Question:  I have an xml which contain imageview and textview.Textview is placed toRightOf ImageView , but when i try to inflate the xml imageView and textview is getting overlapped.Any help is appreciated
data.xml
'''
<?xml version="1.0" encoding="utf-8"?>
<RelativeLayout xmlns:android="http://schemas.android.com/apk/res/android"
android:layout_width="fill_parent"
android:layout_height="wrap_content" >
<ImageView
android:id="@+id/img"
android:layout_width="wrap_content"
android:layout_height="wrap_content"
android:layout_alignParentLeft="true"
android:layout_alignParentTop="true"
android:paddingBottom="5dp"
android:src="@drawable/payback" />
<TextView
android:id="@+id/txt"
android:layout_width="wrap_content"
android:layout_height="wrap_content"
android:layout_marginLeft="10dp"
android:layout_toRightOf="@+id/img"
android:paddingTop="5dp"
android:text="33%" />
<TextView
android:id="@+id/header"
android:layout_width="wrap_content"
android:layout_height="wrap_content"
android:layout_below="@+id/img"
android:paddingBottom="10dp"
android:text="Important and Urgent" />
</RelativeLayout>
'''
Activity Code
'''
@Override
public void onCreate(Bundle savedInstanceState) {
super.onCreate(savedInstanceState);
setContentView(R.layout.check);
content=(LinearLayout)findViewById(R.id.content);
today=(TextView)findViewById(R.id.today);
tomorrow=(TextView)findViewById(R.id.tomorrow);
today.setOnClickListener(new TextView.OnClickListener() {
@Override
public void onClick(View v) {
// TODO Auto-generated method stub
//Toast.makeText(ToDo.this, "Before"+content.getChildCount(), Toast.LENGTH_LONG).show();
content.removeAllViews();
inflater = (LayoutInflater) getSystemService(Context.LAYOUT_INFLATER_SERVICE);
int id=0;
for (int idx = 0; idx < 4; idx++) {
id = idx + 1;
rel = (RelativeLayout) inflater.inflate(R.layout.data, null);
RelativeLayout.LayoutParams params = new RelativeLayout.LayoutParams(LayoutParams.WRAP_CONTENT,LayoutParams.WRAP_CONTENT);
params.setMargins(0, 50, 0, 0);
txt = (TextView) rel.findViewById(R.id.txt);
txt.setText("AAA"+idx);
img = (ImageView) rel.findViewById(R.id.img);
img.setImageResource(R.drawable.payback);
img.setId(id);
content.addView(rel, params);
}
content.setVisibility(View.VISIBLE);
}
});
}
'''
check.xml
'''
<?xml version="1.0" encoding="utf-8"?>
<RelativeLayout xmlns:android="http://schemas.android.com/apk/res/android"
android:layout_width="match_parent"
android:layout_height="match_parent"
android:orientation="vertical" >
<RelativeLayout
android:id="@+id/whiteboard"
android:layout_width="250dp"
android:layout_height="300dp"
android:layout_alignParentTop="true"
android:layout_centerHorizontal="true"
android:layout_marginTop="60dp"
android:background="#FFFFFF" >
<Button
android:id="@+id/add"
style="?android:attr/buttonStyleSmall"
android:layout_width="wrap_content"
android:layout_height="wrap_content"
android:layout_alignParentBottom="true"
android:layout_alignParentLeft="true"
android:layout_marginBottom="17dp"
android:layout_marginLeft="20dp"
android:text="Add" />
<View
android:id="@+id/bottomseperator"
android:layout_width="200dp"
android:layout_height="1dp"
android:layout_above="@+id/add"
android:layout_alignLeft="@+id/add"
android:layout_marginBottom="10dp"
android:background="#000000" />
<View
android:id="@+id/topseperator"
android:layout_width="220dp"
android:layout_height="1dp"
android:layout_alignParentTop="true"
android:layout_centerHorizontal="true"
android:layout_marginTop="35dp"
android:background="#000000" />
<TextView
android:id="@+id/day"
android:layout_width="wrap_content"
android:layout_height="wrap_content"
android:layout_alignParentLeft="true"
android:layout_alignParentTop="true"
android:layout_marginLeft="20dp"
android:layout_marginTop="8dp"
android:text="Day :"
android:textSize="15sp" />
<TextView
android:id="@+id/today"
android:layout_width="wrap_content"
android:layout_height="wrap_content"
android:layout_alignBaseline="@+id/day"
android:layout_alignBottom="@+id/day"
android:layout_toRightOf="@+id/day"
android:text="Today /"
android:textSize="15sp" />
<TextView
android:id="@+id/tomorrow"
android:layout_width="wrap_content"
android:layout_height="wrap_content"
android:layout_alignBaseline="@+id/today"
android:layout_alignBottom="@+id/today"
android:layout_toRightOf="@+id/today"
android:text="Tomorrow /"
android:textSize="15sp" />
<TextView
android:id="@+id/custom"
android:layout_width="wrap_content"
android:layout_height="wrap_content"
android:layout_alignBaseline="@+id/tomorrow"
android:layout_alignBottom="@+id/tomorrow"
android:layout_toRightOf="@+id/tomorrow"
android:text="Custom"
android:textSize="15sp" />
<ScrollView
android:id="@+id/contenntscroll"
android:layout_width="200dip"
android:layout_height="200dip"
android:layout_alignBottom="@+id/whiteboard"
android:layout_alignTop="@+id/whiteboard"
android:layout_below="@+id/topseperator"
android:layout_marginLeft="20dp"
android:layout_marginTop="10dp"
android:isScrollContainer="false"
android:scrollbars="none" >
<LinearLayout
android:id="@+id/content"
android:layout_width="200dp"
android:layout_height="300dp"
android:layout_marginTop="30dp"
android:orientation="vertical" >
</LinearLayout>
</ScrollView>
</RelativeLayout>
</RelativeLayout>
'''
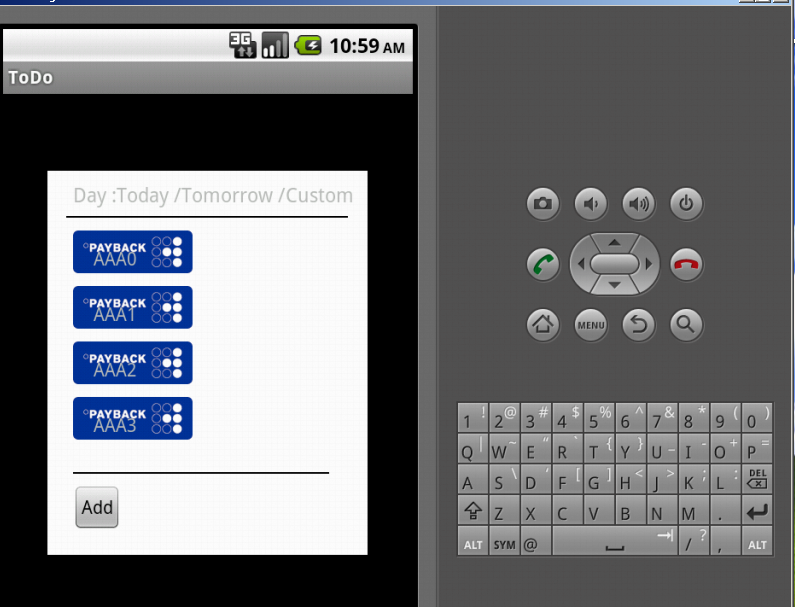
Answer: The statement:
'''
img.setId(id);
'''
is causing the problem remove this statement the code would work.